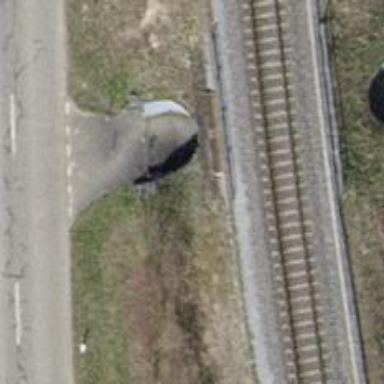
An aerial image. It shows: Cycle barrier.